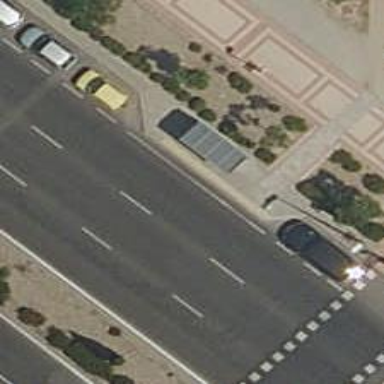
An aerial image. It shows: Bus stop with platform for public transport.